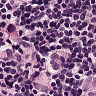
Metastatic tissue present: yes